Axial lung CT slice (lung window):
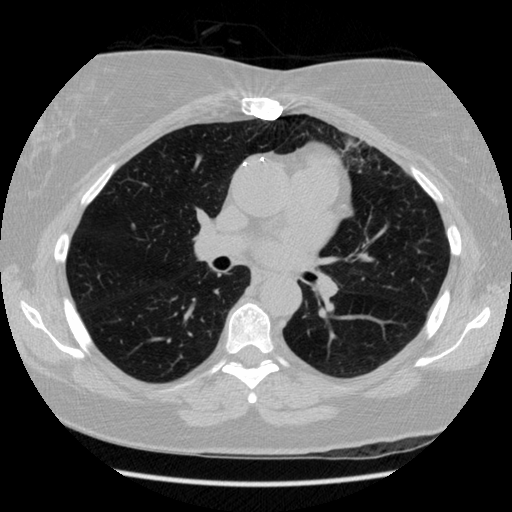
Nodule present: no